Question: I'm trying to run the chartjs example of the dart port but It seems not to work.
See screenshot with error message.
Any Idea where is the problem? Thanks
the source code for the example can be downloaded <URL>
lib/chart.dart source:
'''
library chart;
import 'dart:html';
import 'dart:math' as math;
import 'package:intl/intl.dart';
part 'src/base.dart';
part 'src/line.dart';
part 'src/bar.dart';
part 'src/bool.dart';
part 'src/animation.dart';
'''
example/web/chart.html
'''
<!DOCTYPE html>
<html>
<head>
<meta charset="utf-8">
<title>Chart</title>
<link rel="stylesheet" href="chart.css">
<script type="application/dart" src="chart.dart"></script>
<script src="packages/browser/dart.js"></script>
</head>
<body>
</body>
</html>
'''
example/web/chart.dart
'''
library chart;
import 'dart:html';
import 'package:chart/chart.dart';
void main() {
Line chart = new Line({
'labels' : ["January","February","March","April","May","June","July","August"],
'datasets' : [
{
'fillColor' : "rgba(220,20,20,0.5)",
'strokeColor' : "rgba(0,0,0,1)",
'pointColor' : "rgba(220,220,220,1)",
'pointStrokeColor' : "#f00",
'data' : [1,4,5,2,5,6,3,7]
},
{
'fillColor' : "rgba(151,187,205,0.5)",
'strokeColor' : "rgba(151,187,205,1)",
'pointColor' : "rgba(151,187,205,1)",
'pointStrokeColor' : "#fff",
'data' : [3,-1,0,4,4,-2,4,1]
},
{
'fillColor' : "clear",
'strokeColor' : "rgba(151,187,205,1)",
'pointColor' : "rgba(151,187,205,1)",
'pointStrokeColor' : "#fff",
'data' : [-3,-3,-1,-4,-4,-3,-4,-1]
}
]
}, {
'scaleOverride' : true,
'scaleMinValue' : 0.0,
'scaleMaxValue' : 35.0,
'scaleStepValue' : null,
'bezierCurve' : true,
'animation' : false,
'titleText' : 'testest'
});
Line chart2 = new Line({
'labels' : ["1","2","3","4","5","6","7","8","9"],
'datasets' : [
{
'fillColor' : "rgba(123,244,220,0.5)",
'strokeColor' : "rgba(220,220,220,1)",
'pointColor' : "rgba(220,220,220,1)",
'pointStrokeColor' : "#fff",
'data' : [1,1,0,0,1,1,1,0]
}
]
}, {
'animationEasing': 'easeOutElastic',
'animation' : true,
'bezierCurve' : true,
}
);
Bool chartBool = new Bool({
'labels' : ["Montag","Dienstag","Mittwoch","Donnerstag","Freitag","Samstag","Sonntag"],
'datasets' : [
{
'strokeColor' : "rgba(255,10,10,1)",
'data' : [{'x':0, 'y':0},{'x':2, 'y':0},{'x':3, 'y':1},{'x':20, 'y':0},{'x':30, 'y':0},{'x':40, 'y':0},{'x':45, 'y':0},{'x':63, 'y':0},{'x':100, 'y':0},{'x':123, 'y':1},{'x':128, 'y':0},{'x':130, 'y':0}]
}
]
}, {
'animationEasing': 'easeOutElastic',
'animation' : true
}
);
Bar bar = new Bar({
'labels' : ["January","February","March","April","May","June","July"],
'datasets' : [
{
'fillColor' : "rgba(220,220,220,0.5)",
'strokeColor' : "rgba(220,220,220,1)",
'data' : [65,59,90,81,56,55,40]
},
{
'fillColor' : "rgba(255,255,255,1)",
'strokeColor' : "rgba(0,0,255,0.5)",
'data' : [28,48,40,19,null,27,100]
}
]
}, null);
Bar bar2 = new Bar({
'labels' : ["January","February","March","April","May","June","July"],
'datasets' : [
{
'fillColor' : "rgba(220,220,220,0.5)",
'strokeColor' : "rgba(220,220,220,1)",
'data' : [55,59,90,59,56,55,60]
}]
},
{
'titleText' : 'testest'
});
DivElement containerBool = new DivElement();
containerBool.style.height ='400px';
containerBool.style.width = '100%';
document.body.children.add(containerBool);
chartBool.show(containerBool);
DivElement container = new DivElement();
container.style.height ='400px';
container.style.width = '100%';
document.body.children.add(container);
chart.show(container);
DivElement container2 = new DivElement();
container2.style.height ='400px';
container2.style.width = '100%';
document.body.children.add(container2);
chart2.show(container2);
DivElement container3 = new DivElement();
container3.style.height ='400px';
container3.style.width = '100%';
document.body.children.add(container3);
bar.show(container3);
DivElement container4 = new DivElement();
container4.style.height ='400px';
container4.style.width = '100%';
document.body.children.add(container4);
bar2.show(container4);
}
'''

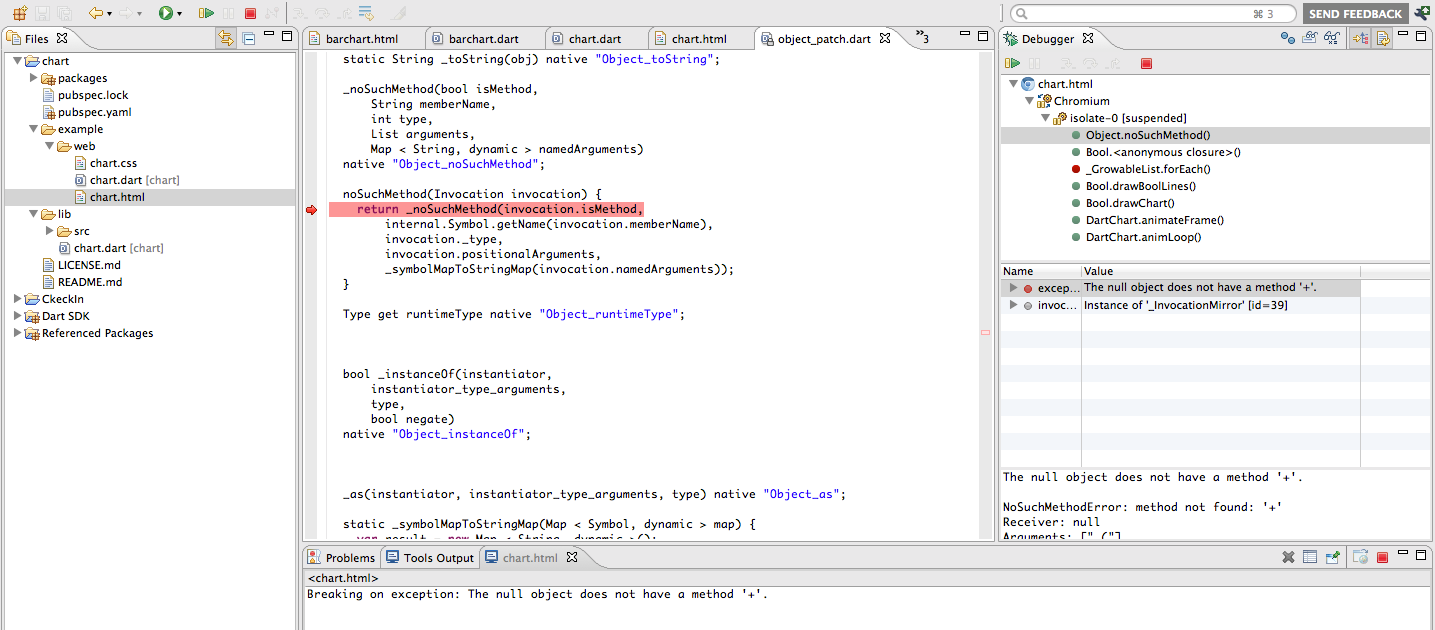
Answer: This is obviously a bug in the example. Maybe the library was changed and the example not yet tested with the new version.
If you add two values to the map it works though
'''
Bool chartBool = new Bool({
'labels' : ["Montag","Dienstag","Mittwoch","Donnerstag","Freitag","Samstag","Sonntag"],
'datasets' : [
{
'name': 'bla',
'date': 'somedate',
'strokeColor' : "rgba(255,10,10,1)",
'''
I just added the two lines 'name': 'bla'',''date': 'somedate''. It looks these values are just used as tooltip and the content doesn't really matter to overcome the exception.